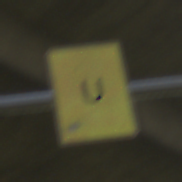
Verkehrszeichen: AnkuendigungOderFortsetzungUmleitungOhnePfeilsymbol
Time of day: SunriseSunset
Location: Outdoor (Suburban)
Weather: PartlyCloudy
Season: NotSpecified
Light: Natural